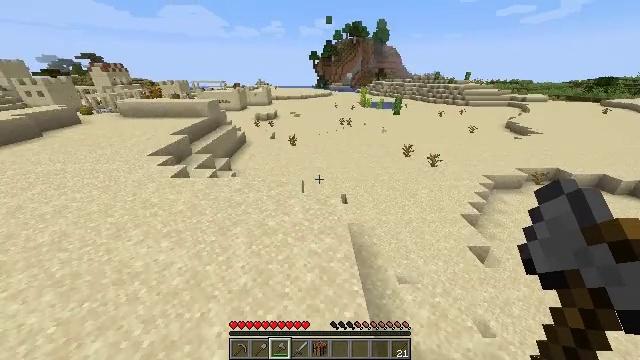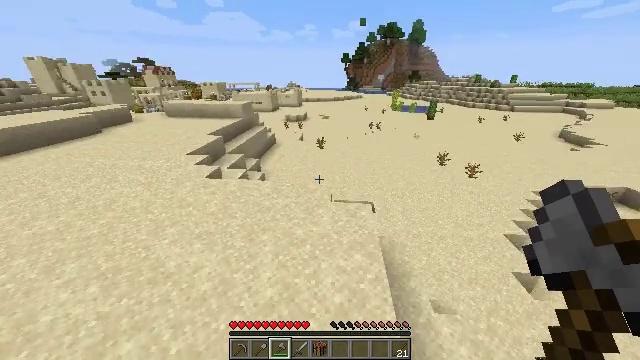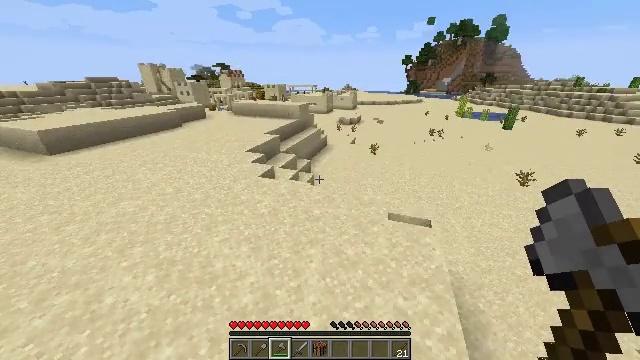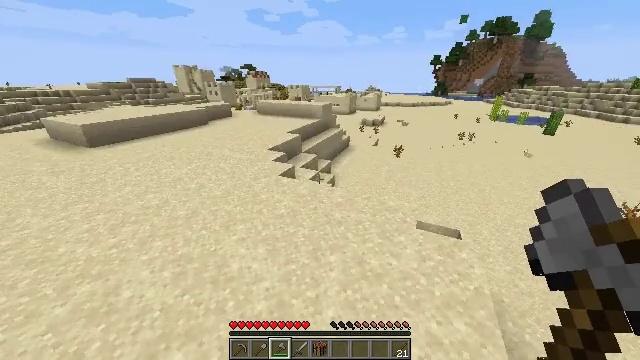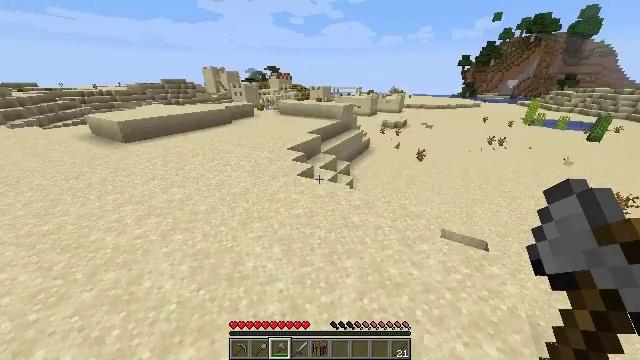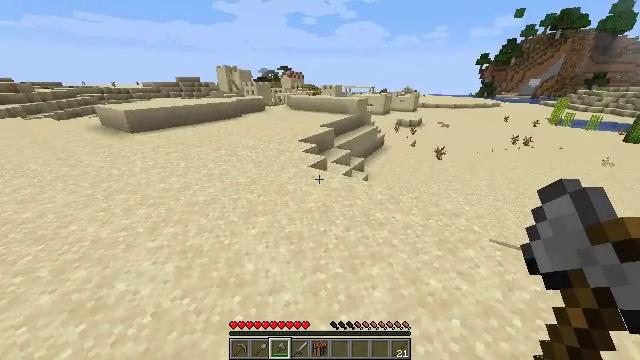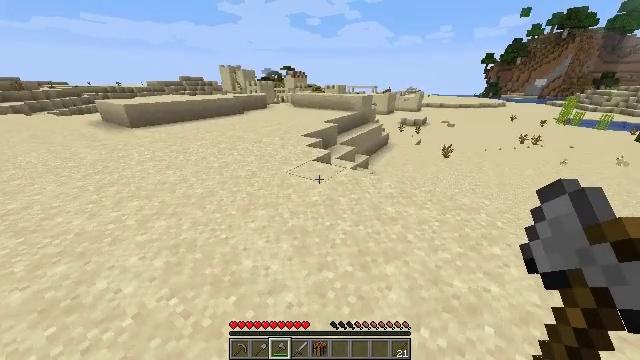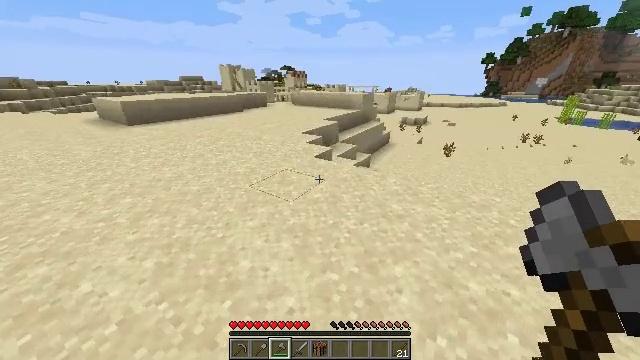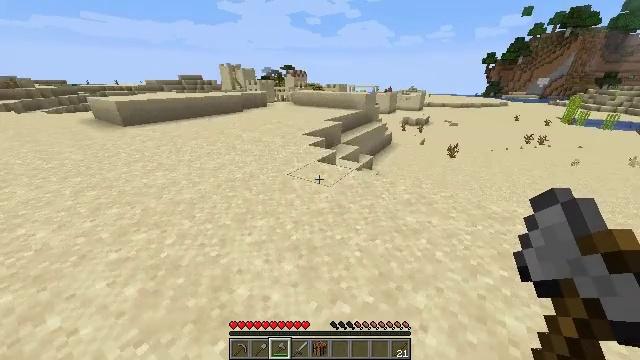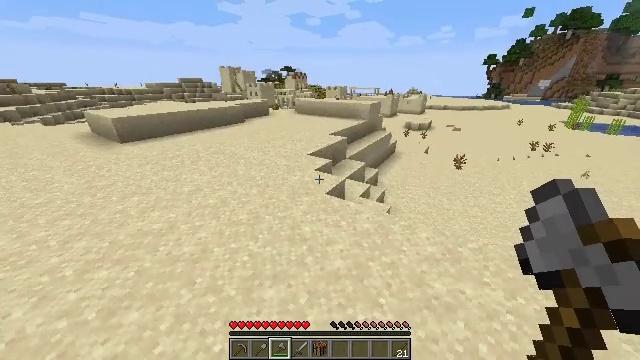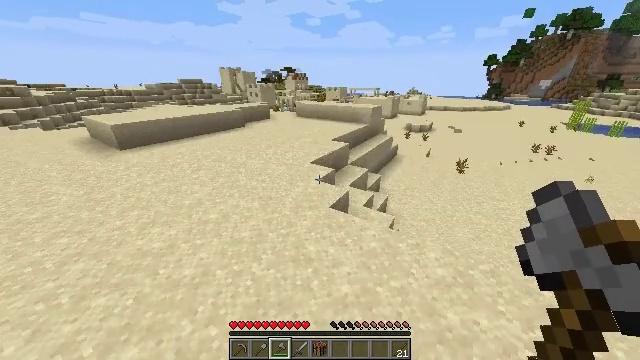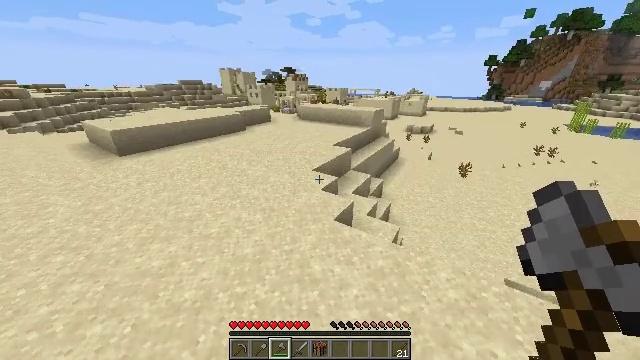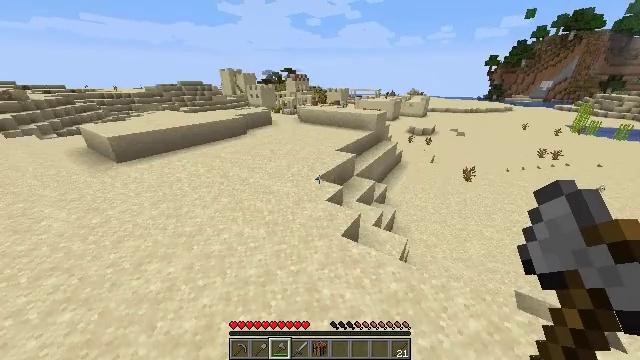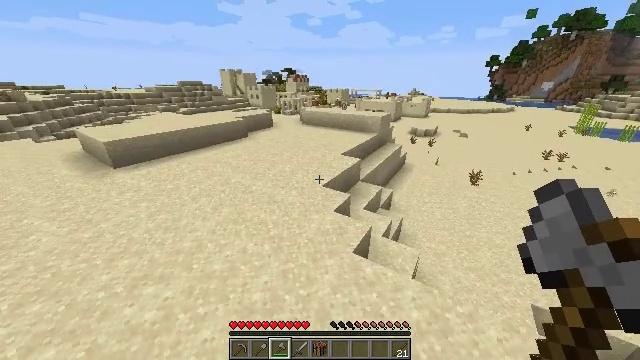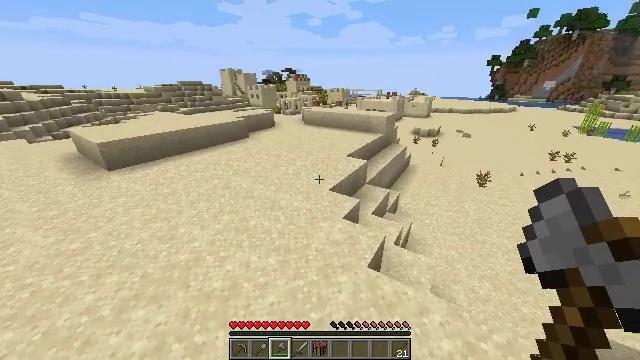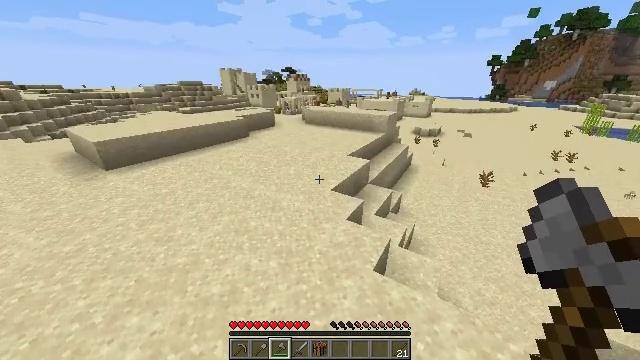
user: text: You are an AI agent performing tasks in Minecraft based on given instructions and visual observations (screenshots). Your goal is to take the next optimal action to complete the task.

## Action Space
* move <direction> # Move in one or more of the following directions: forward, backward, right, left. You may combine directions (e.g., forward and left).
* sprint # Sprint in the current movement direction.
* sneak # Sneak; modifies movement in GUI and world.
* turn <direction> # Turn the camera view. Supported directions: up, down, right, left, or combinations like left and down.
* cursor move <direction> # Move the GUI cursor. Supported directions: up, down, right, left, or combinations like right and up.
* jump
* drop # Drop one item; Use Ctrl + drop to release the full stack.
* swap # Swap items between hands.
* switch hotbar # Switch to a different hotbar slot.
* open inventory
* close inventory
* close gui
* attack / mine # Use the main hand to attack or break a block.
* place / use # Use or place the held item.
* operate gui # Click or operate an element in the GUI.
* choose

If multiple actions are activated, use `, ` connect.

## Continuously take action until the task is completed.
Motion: motion action
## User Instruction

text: Attack the hay block to get hay.
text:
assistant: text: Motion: move forward and move left, sprint, turn left, jump
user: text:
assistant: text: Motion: move forward and move left, sprint, turn left, jump
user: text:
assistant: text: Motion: move forward and move left, sprint, turn left, jump
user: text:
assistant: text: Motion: move forward and move left, sprint, turn left, jump
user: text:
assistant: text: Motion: move forward and move left, sprint, turn left, jump
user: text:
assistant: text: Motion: move forward and move left, sprint, jump
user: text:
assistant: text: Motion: move forward and move left, sprint, jump
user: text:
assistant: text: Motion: move forward and move left, sprint, jump
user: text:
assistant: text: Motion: move forward and move left, sprint, jump
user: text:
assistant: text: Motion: move forward and move left, sprint, jump
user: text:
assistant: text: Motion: move forward and move left, sprint, jump
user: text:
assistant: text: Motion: move forward and move left, sprint, jump
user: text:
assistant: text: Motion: move forward and move left, sprint, jump
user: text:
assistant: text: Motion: move forward, sprint, jump
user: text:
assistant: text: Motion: move forward, sprint, jump
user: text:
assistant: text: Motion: move forward, sprint, turn left, jump
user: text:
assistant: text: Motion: move forward, sprint, turn left, jump
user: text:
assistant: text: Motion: move forward, sprint, turn left, jump
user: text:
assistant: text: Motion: move forward, sprint, turn left, jump
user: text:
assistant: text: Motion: move forward, sprint, jump
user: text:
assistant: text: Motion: move forward, sprint, jump
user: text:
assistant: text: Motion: move forward, sprint, jump
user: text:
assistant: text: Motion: move forward, sprint, jump
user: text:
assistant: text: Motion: move forward, sprint, jump
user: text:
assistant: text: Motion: move forward, sprint, jump
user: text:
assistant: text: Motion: move forward, sprint, jump
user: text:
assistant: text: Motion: move forward, sprint, jump
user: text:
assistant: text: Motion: move forward, sprint, jump
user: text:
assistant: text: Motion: move forward, sprint, jump
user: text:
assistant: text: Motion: move forward, sprint, jump